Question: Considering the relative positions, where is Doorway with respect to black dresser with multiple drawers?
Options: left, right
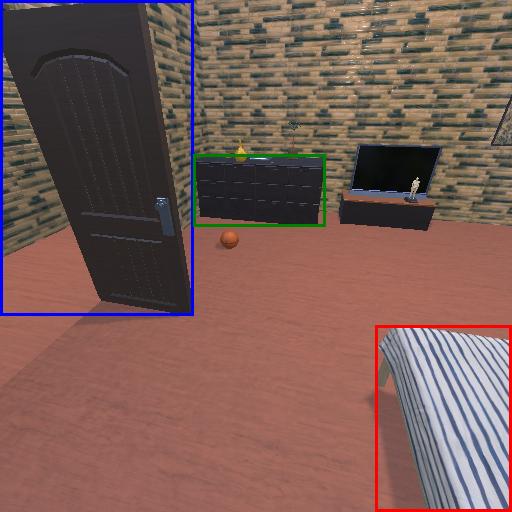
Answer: left